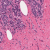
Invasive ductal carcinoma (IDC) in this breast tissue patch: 0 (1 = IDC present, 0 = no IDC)